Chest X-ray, AP view. Patient: 50 years old, sex M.
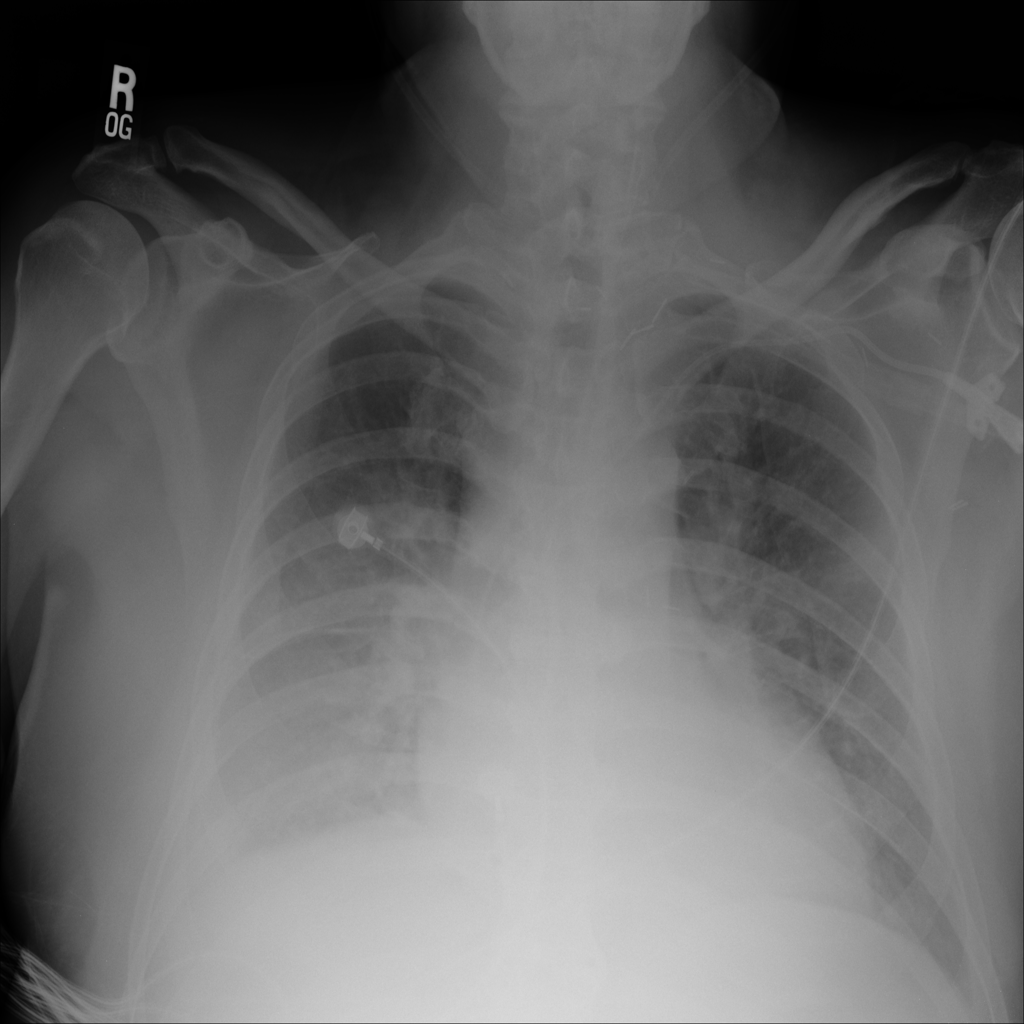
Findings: Infiltration